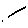
Label: line